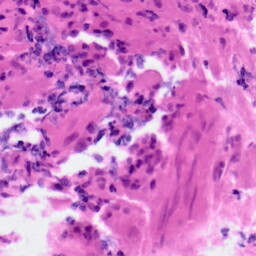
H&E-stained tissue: Pancreatic